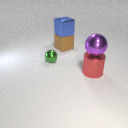
small green metal sphere to the left of large brown rubber cube